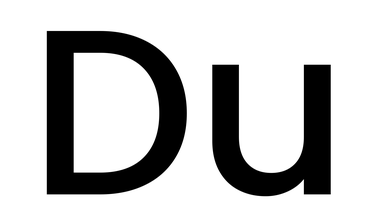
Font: Poppins-Medium